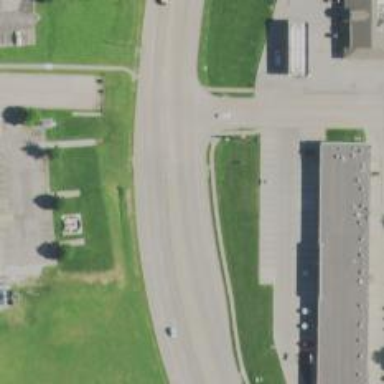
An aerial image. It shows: Secondary road with asphalt surface.